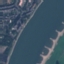
Label: River